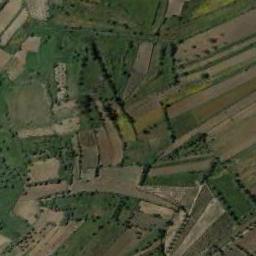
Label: terrace